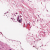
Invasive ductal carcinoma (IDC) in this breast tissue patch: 0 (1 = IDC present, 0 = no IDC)